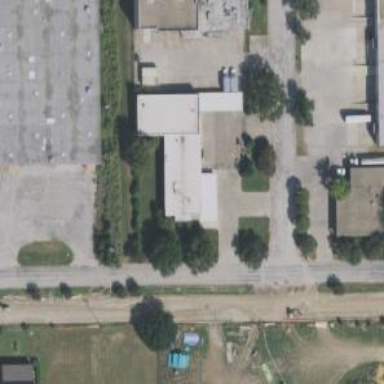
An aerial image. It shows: Industrial building.